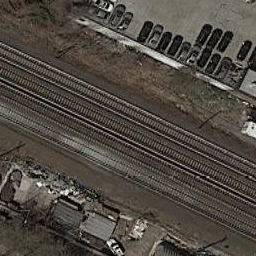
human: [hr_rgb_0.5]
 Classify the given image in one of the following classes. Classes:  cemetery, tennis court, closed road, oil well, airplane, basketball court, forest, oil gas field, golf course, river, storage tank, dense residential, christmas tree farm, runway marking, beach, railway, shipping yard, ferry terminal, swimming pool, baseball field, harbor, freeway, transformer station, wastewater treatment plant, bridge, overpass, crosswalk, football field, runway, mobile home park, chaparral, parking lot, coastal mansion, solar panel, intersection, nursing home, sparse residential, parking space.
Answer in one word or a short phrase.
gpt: railway